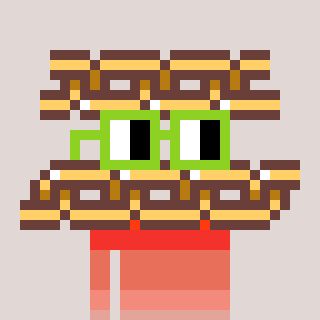
a pixel art character with square light green glasses, a chain-shaped head and a gold-colored body on a warm background